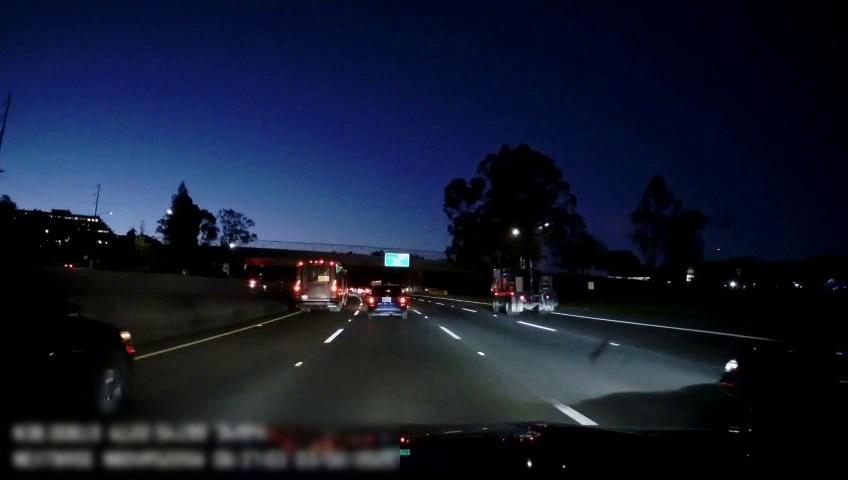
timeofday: Night
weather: Other
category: Drivable Space
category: Vehicles | Other LV
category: Vehicles | Bus
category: Vehicles | Car
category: Vehicles | Car
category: Vehicles | Car
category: Lanes | Alternate Lane
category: Lanes | Current Lane
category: Lanes | Current Lane
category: Lanes | Alternate Lane
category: Lanes | Alternate Lane
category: Traffic | Signs